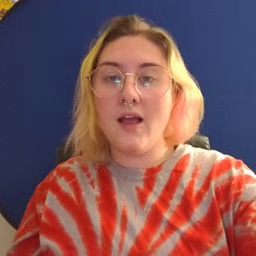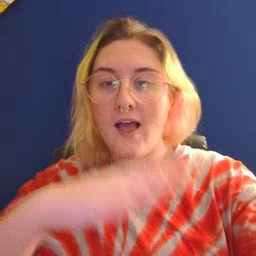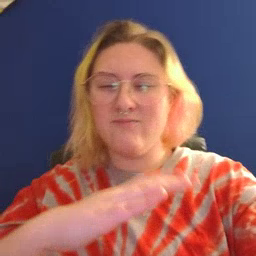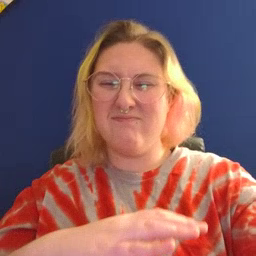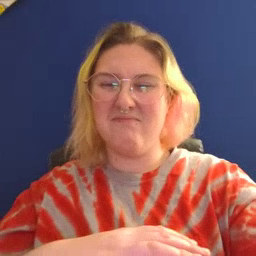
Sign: hat